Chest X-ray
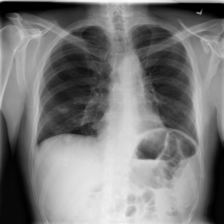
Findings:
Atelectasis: negative
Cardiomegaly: negative
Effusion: negative
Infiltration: negative
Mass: negative
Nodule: positive
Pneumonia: negative
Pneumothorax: negative
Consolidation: negative
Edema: negative
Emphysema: negative
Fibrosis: negative
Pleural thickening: negative
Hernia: negative